Question: it's my first post here so, sorry for my mistakes in advance:). Here is my problem: I am trying to build a WPF application using the MVVM pattern and I'm not ALWAYS able to load data in my chart. The only time when it works is when I use the PieSeries. In the all other cases I receive an error. What is strange is that in my designer window is amable to see my chart.
Here is my code:
'''
<Border Background="White" BorderThickness="2" BorderBrush="Black" Grid.Column="1">
<!--ContentPresenter Content="{Binding Path=FormHost}">
</ContentPresenter-->
<Grid>
<chart:Chart Name="chart1">
<chart:Chart.Series>
<chart:PieSeries Name="series1" ItemsSource="{Binding ChartItems}"
IndependentValueBinding="{Binding Path=Name}"
DependentValueBinding="{Binding Path=Value}"/>
</chart:Chart.Series>
</chart:Chart>
</Grid>
</Border>
'''
In the viewModel I have among other things:
'''
private ObservableCollection<ChartElement> chartItems;
public MainWindowViewModel()
{
chartItems = new ObservableCollection<ChartElement>();
chartItems.Add(new ChartElement("da011111111111", 3));
chartItems.Add(new ChartElement("adas111111", 490));
chartItems.Add(new ChartElement("adas111111", 341));
chartItems.Add(new ChartElement("adas111111", 413));
chartItems.Add(new ChartElement("adas111111", 143));
}
'''
Image with the error
Thank you in advance.
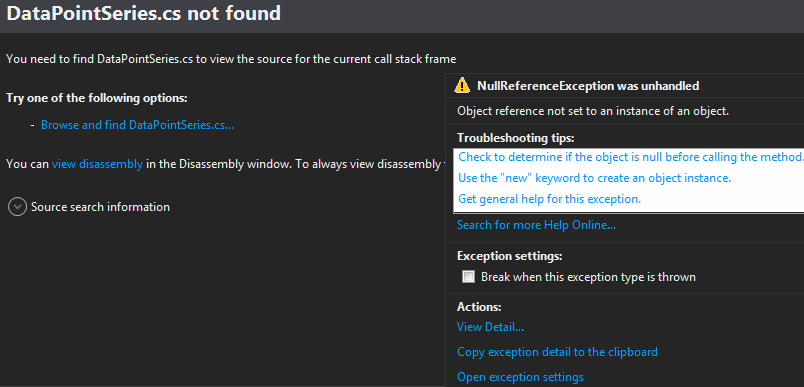
Answer: It seems that the problem is in the WPF Toolkit. The bindings above were correct. The problem was that I had specified the 'xml:lang' in my window other than 'en-US' and because of that the application crashed.
For more details please see <URL>